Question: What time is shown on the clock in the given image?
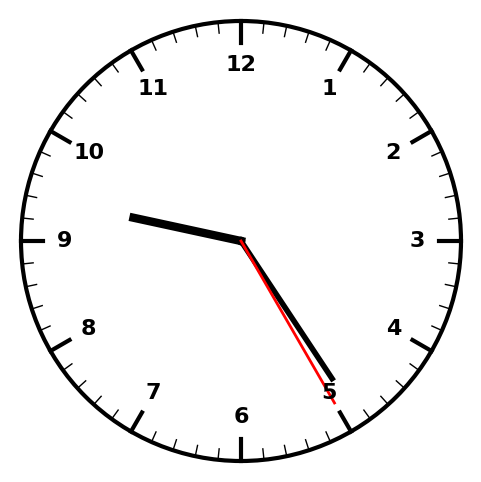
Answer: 09:24:25